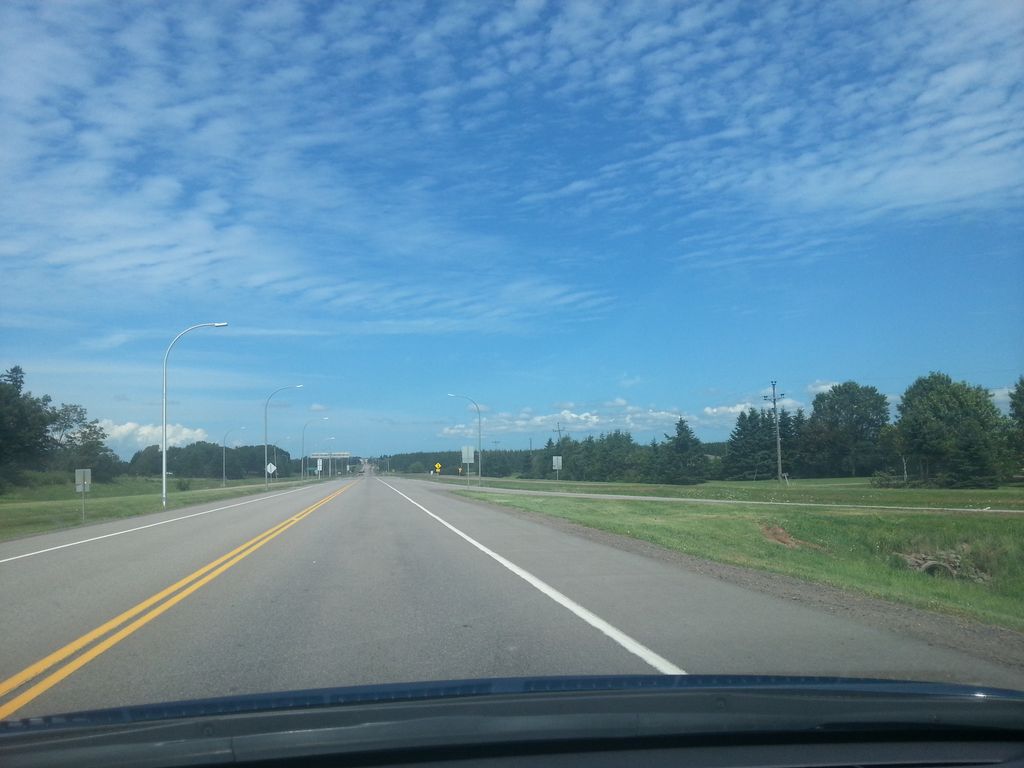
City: charlottetown